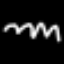
Label: squiggle